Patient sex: M
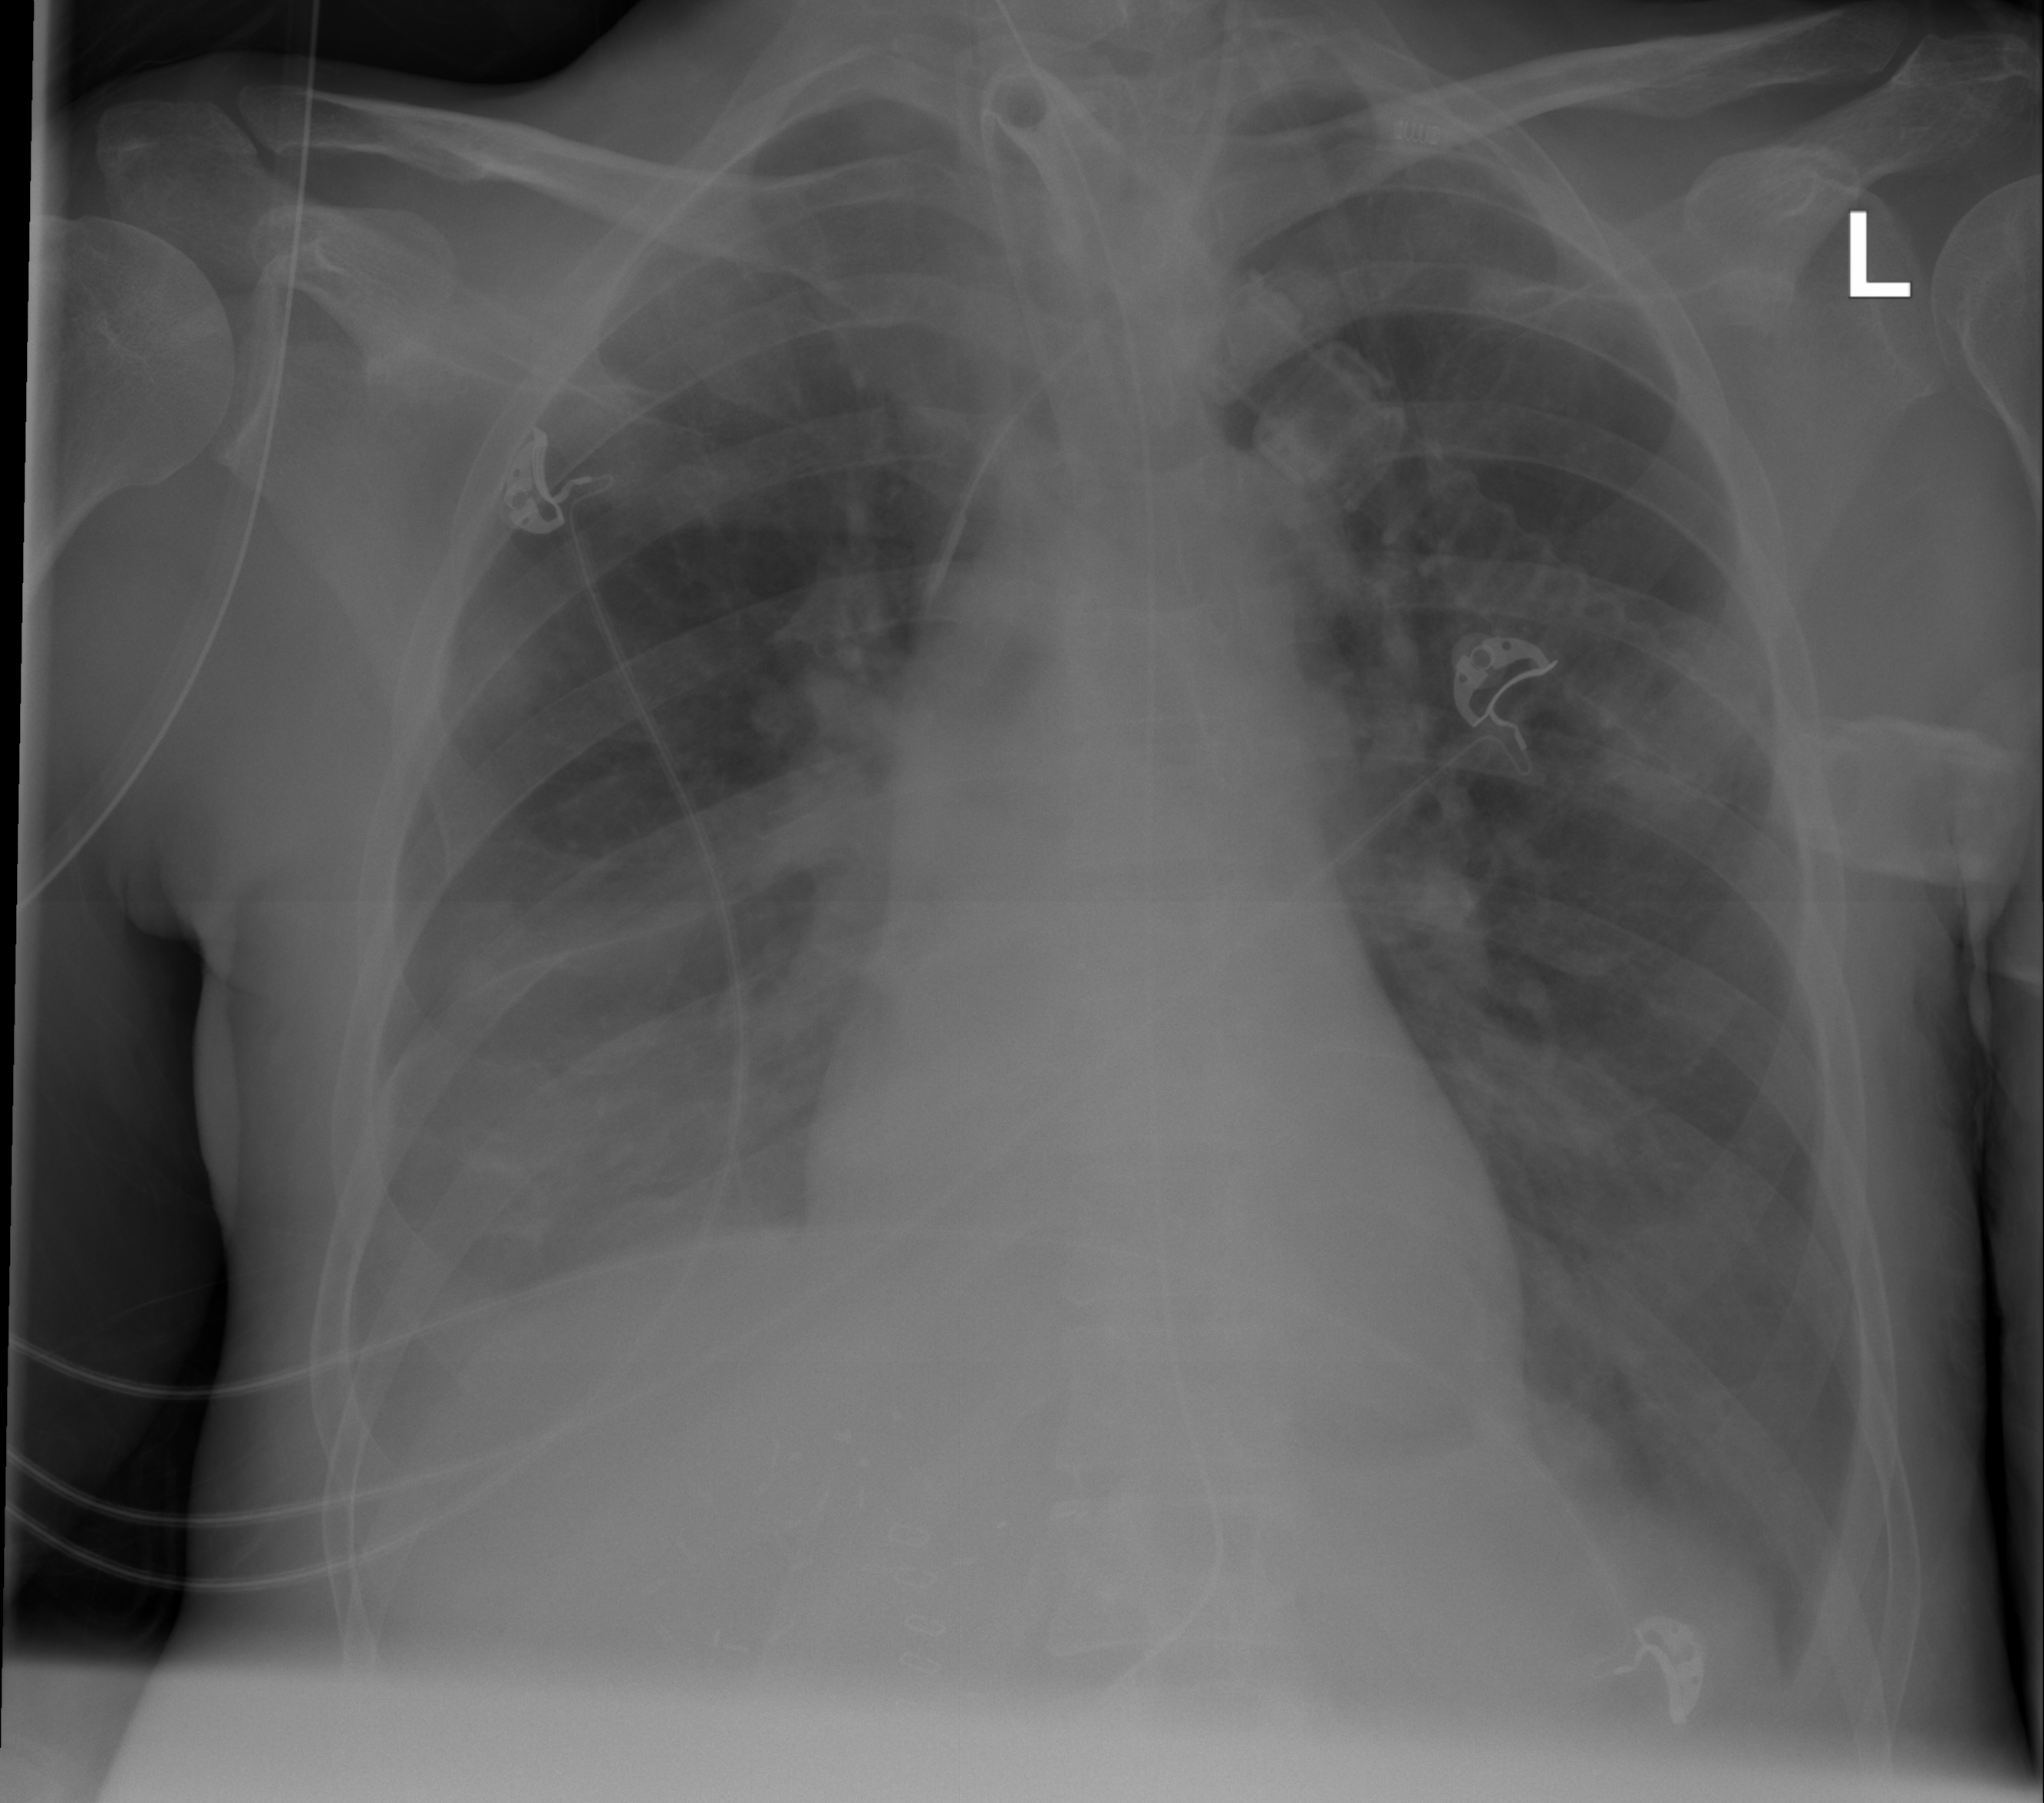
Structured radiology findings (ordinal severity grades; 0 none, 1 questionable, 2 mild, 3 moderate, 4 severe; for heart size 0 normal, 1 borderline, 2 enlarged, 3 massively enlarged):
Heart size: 0
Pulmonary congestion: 0
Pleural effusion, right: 2
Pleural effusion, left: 2
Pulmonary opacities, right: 0
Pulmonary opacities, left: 1
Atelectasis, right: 2
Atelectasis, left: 2